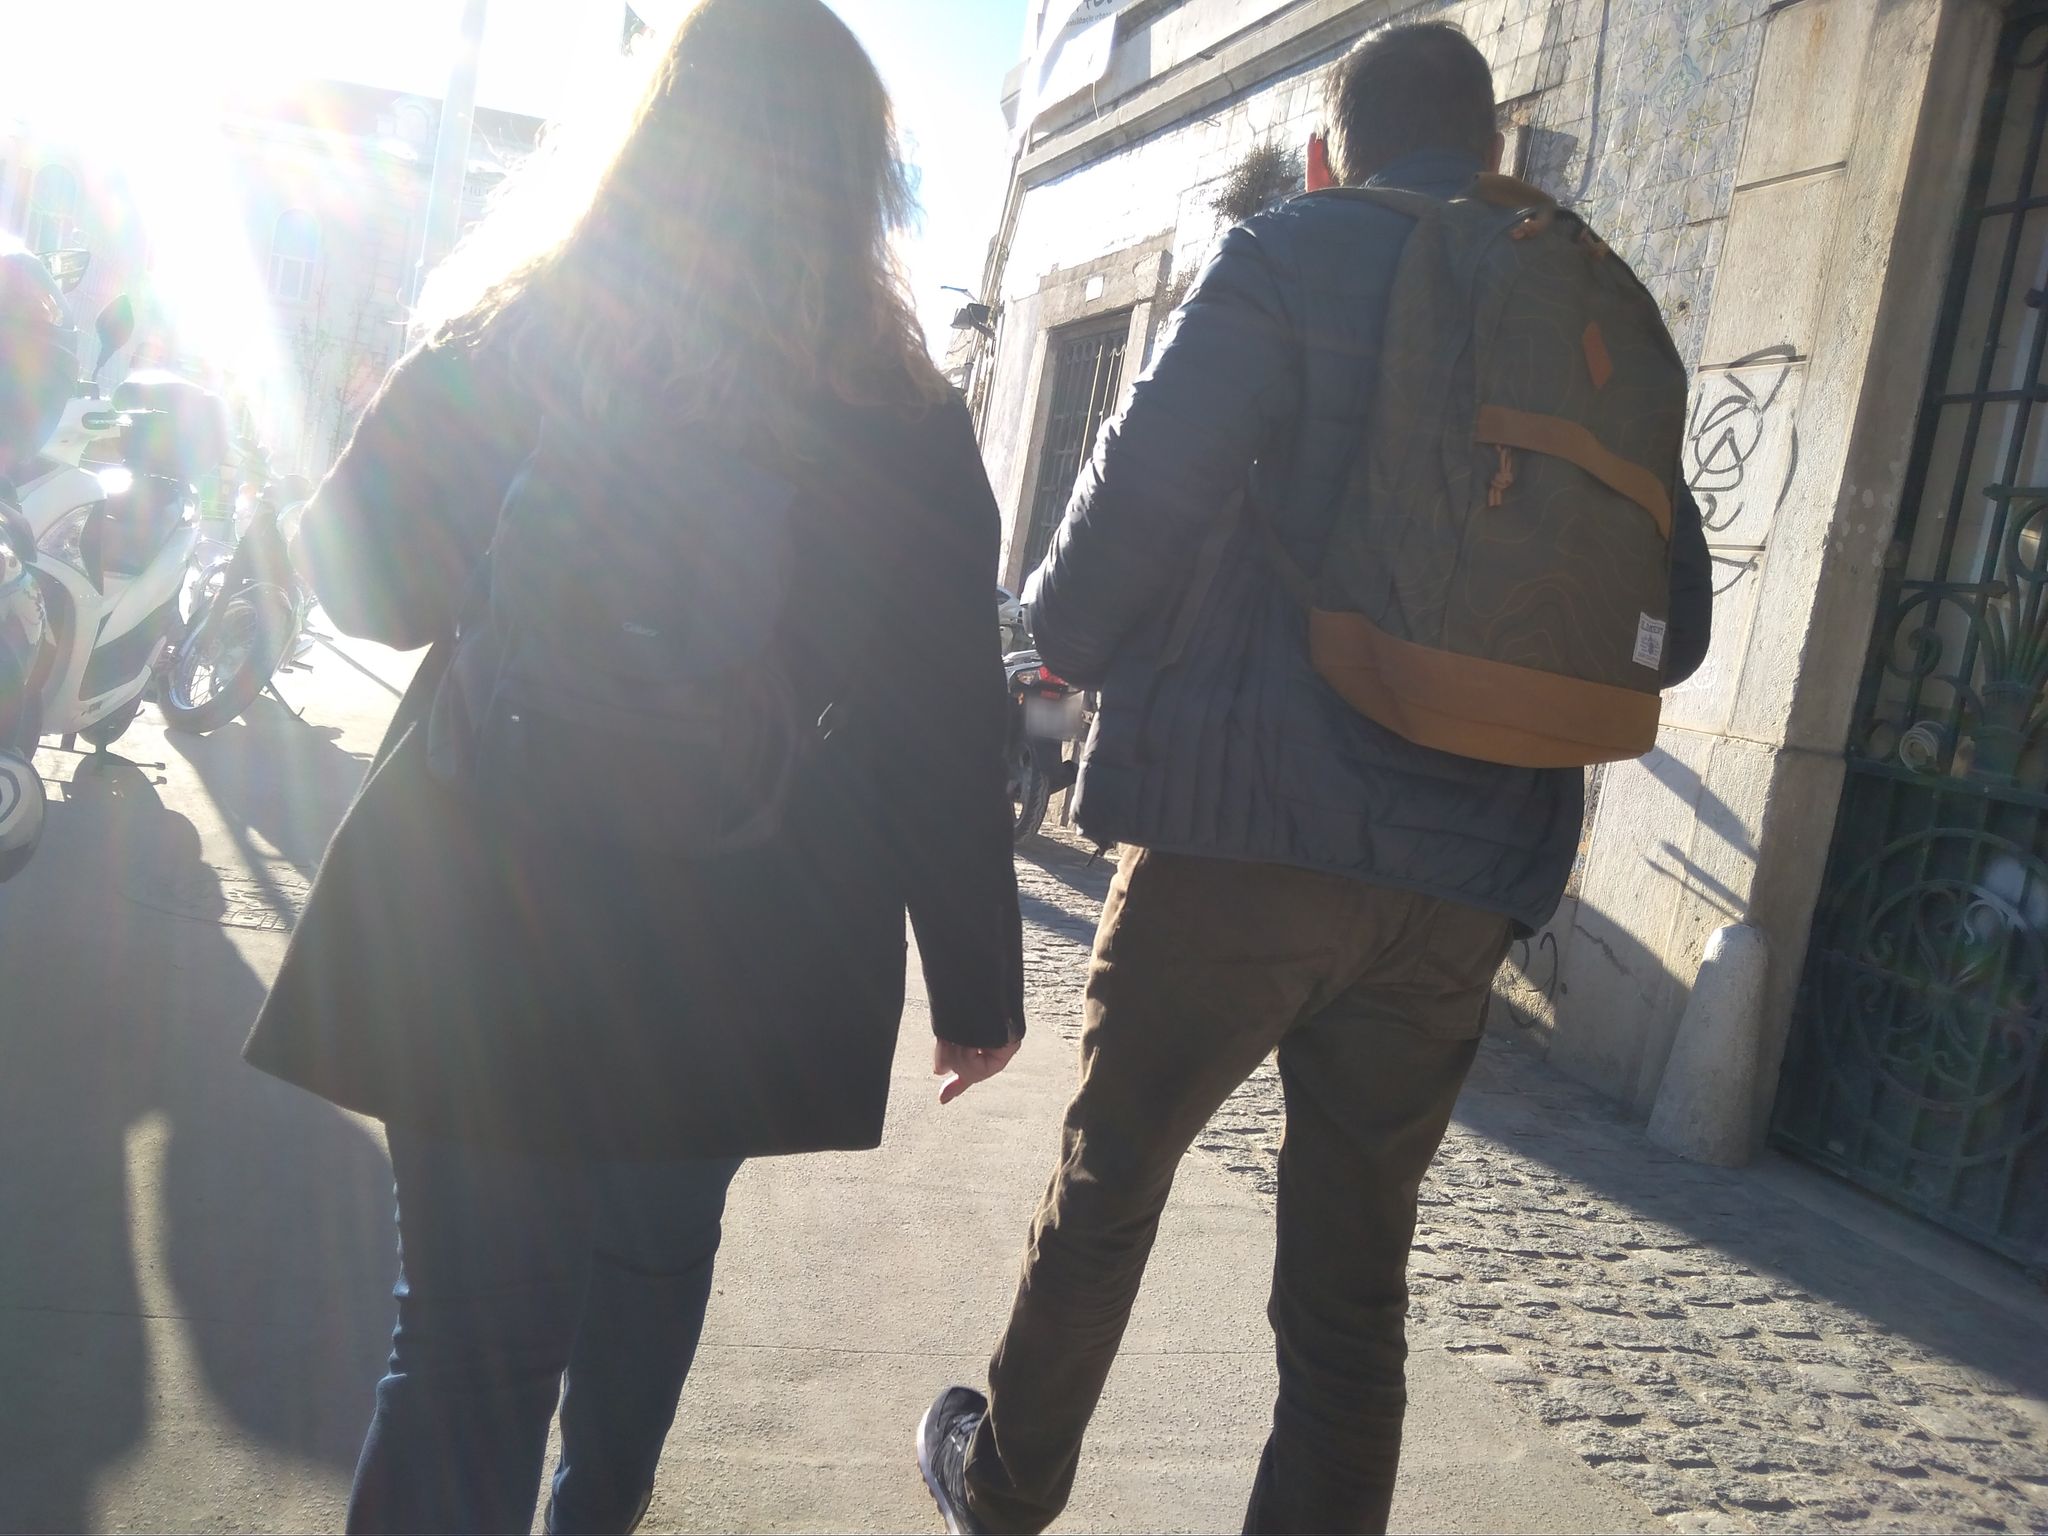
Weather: clear
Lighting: day
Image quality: good
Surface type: walking surface
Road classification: steps, footway, residential
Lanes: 2
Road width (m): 1.0
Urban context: urban centre
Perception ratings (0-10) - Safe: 1.05, Lively: 5.77, Beautiful: 5.49, Boring: 4.63, Depressing: 5.86, Wealthy: 5.74